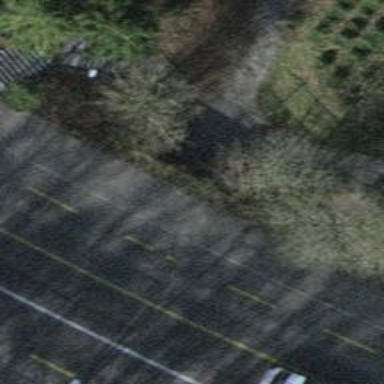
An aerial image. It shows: Asphalt footway with tunnel.